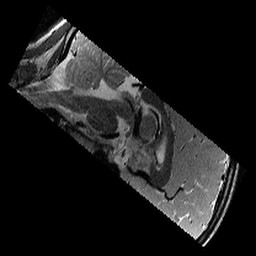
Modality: T2w
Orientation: sagittal
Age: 9
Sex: male
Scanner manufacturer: siemens
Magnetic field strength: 3 T
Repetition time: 9.23 s
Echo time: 0.067 s